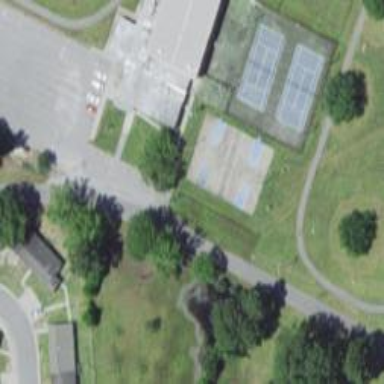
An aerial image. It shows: Basketball court located in leisure land pitch.